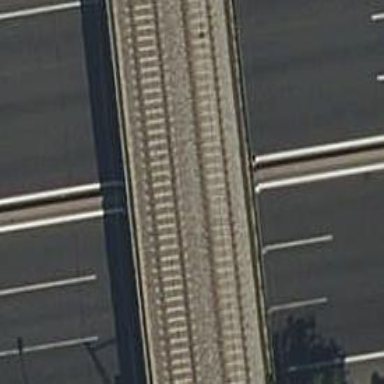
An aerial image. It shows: Bridge with electrified railway tracks featuring contact line.